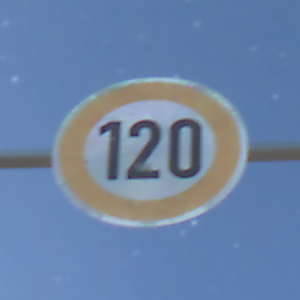
Verkehrszeichen: Geschwindigkeit120
Umgebung: Outdoor, Nature
Tageszeit: Night
Wetter: PartlyCloudy
Licht: Natural
Jahreszeit: NotSpecified
Kontrast: HighContrast